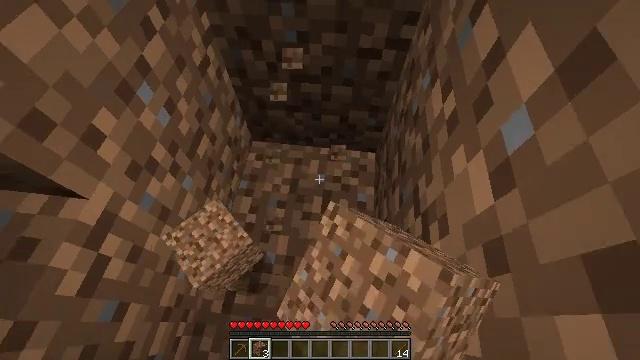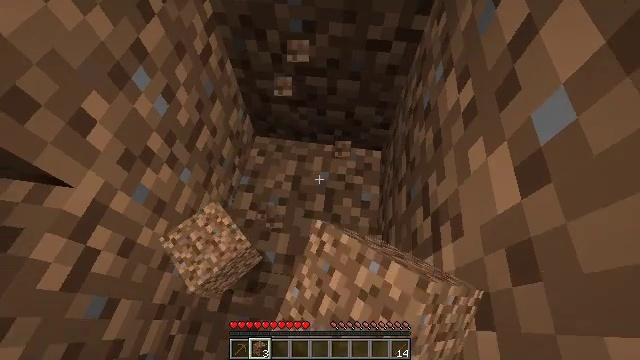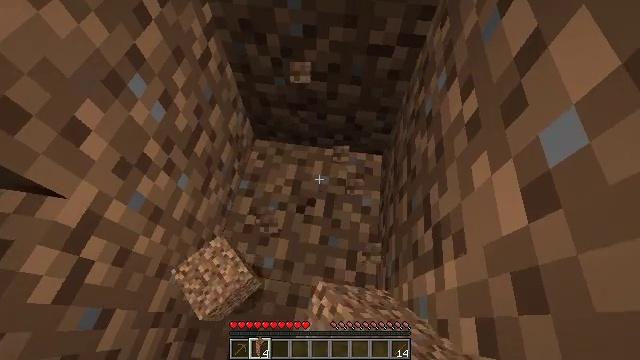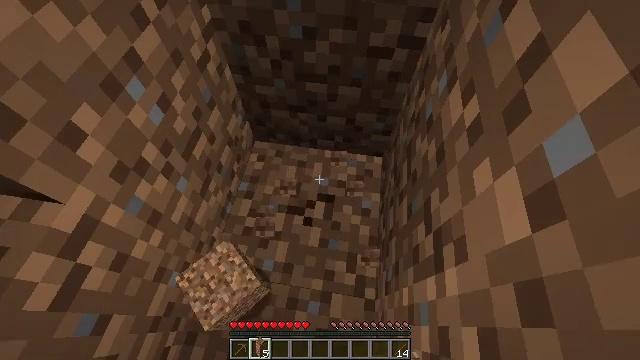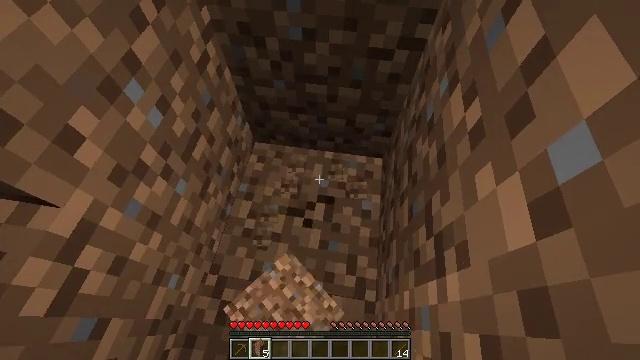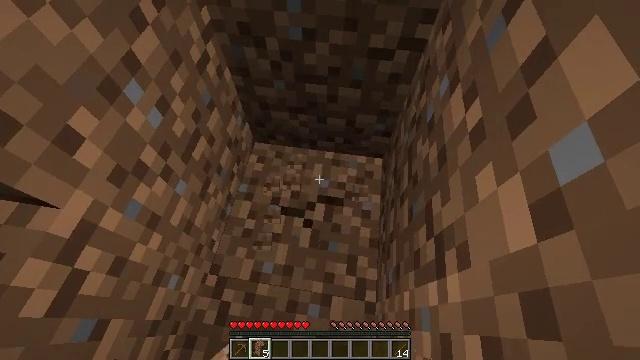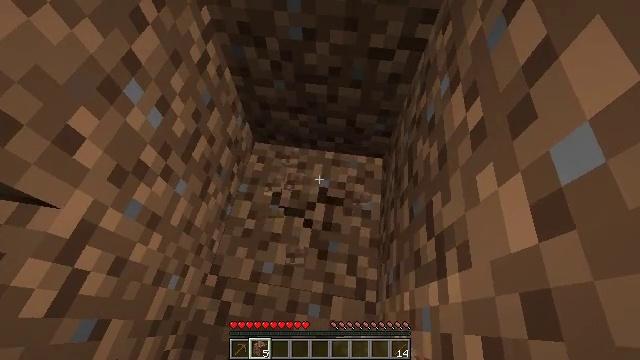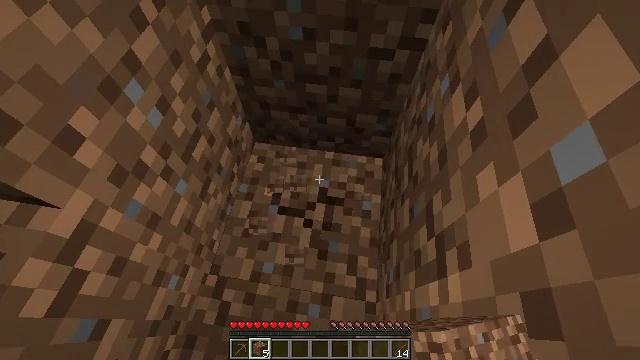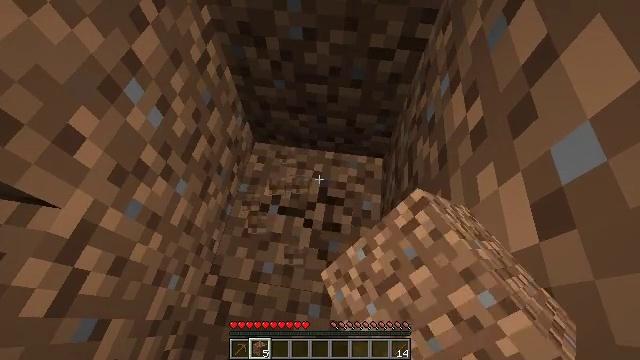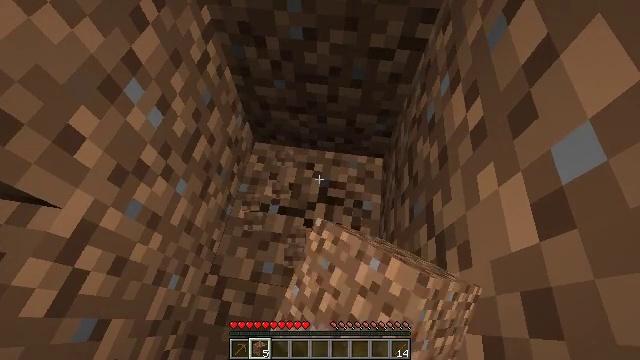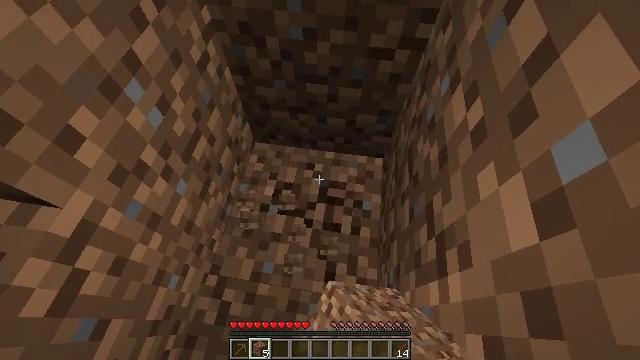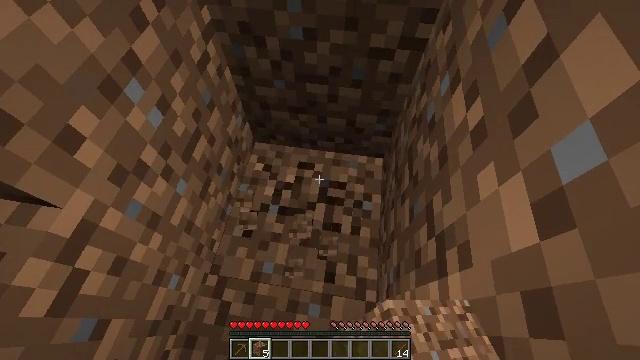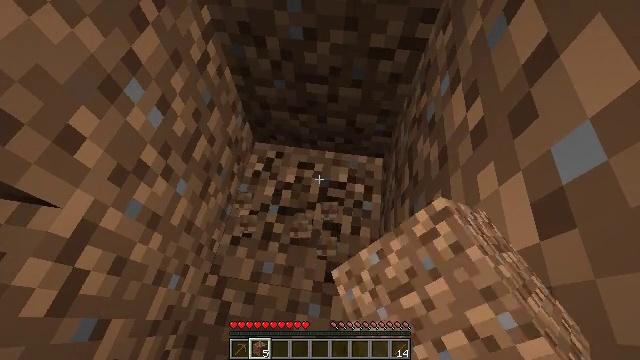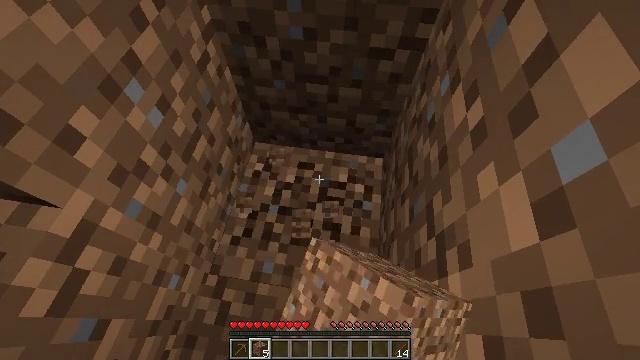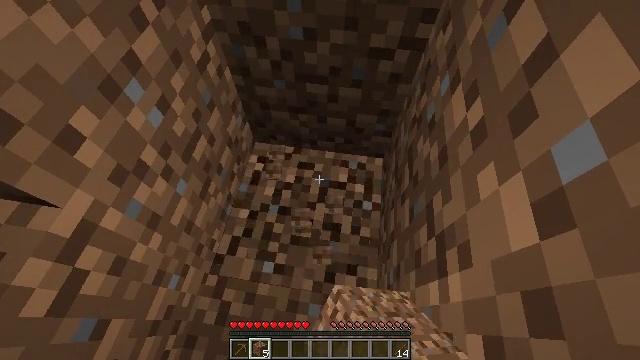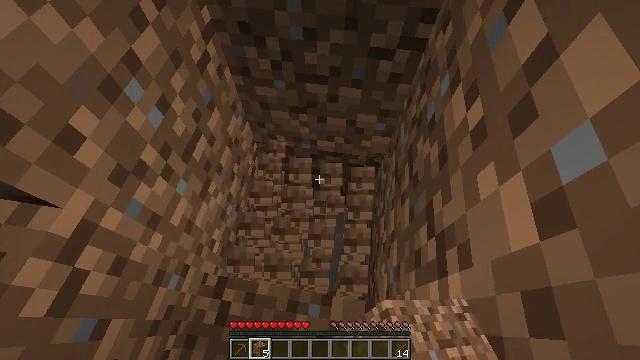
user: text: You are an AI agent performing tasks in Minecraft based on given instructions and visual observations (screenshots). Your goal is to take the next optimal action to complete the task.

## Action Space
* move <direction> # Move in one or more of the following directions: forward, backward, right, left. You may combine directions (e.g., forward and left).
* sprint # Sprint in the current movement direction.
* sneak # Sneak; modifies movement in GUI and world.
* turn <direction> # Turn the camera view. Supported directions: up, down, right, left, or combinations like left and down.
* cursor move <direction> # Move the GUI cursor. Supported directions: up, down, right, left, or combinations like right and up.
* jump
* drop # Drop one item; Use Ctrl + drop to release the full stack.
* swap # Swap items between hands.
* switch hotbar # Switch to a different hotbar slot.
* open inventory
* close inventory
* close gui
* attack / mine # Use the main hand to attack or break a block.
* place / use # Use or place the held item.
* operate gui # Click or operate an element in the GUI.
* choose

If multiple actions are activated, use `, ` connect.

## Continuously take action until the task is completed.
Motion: motion action
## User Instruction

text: Get dirt block.
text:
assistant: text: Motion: turn left, attack / mine
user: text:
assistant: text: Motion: attack / mine
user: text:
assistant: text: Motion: attack / mine
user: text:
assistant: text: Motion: attack / mine
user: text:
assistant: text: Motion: attack / mine
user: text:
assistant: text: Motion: attack / mine
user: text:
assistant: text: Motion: attack / mine
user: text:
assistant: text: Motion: attack / mine
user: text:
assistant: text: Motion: attack / mine
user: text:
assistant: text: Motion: attack / mine
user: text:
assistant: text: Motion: attack / mine
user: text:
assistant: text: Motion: attack / mine
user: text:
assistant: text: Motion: attack / mine
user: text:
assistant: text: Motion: attack / mine
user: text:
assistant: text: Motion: attack / mine
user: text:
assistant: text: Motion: attack / mine
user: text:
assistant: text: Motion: attack / mine
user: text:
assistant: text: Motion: attack / mine
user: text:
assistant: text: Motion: attack / mine
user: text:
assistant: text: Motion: attack / mine
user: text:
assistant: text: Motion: attack / mine
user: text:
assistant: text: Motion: turn right and up, attack / mine
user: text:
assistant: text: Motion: turn right and up, attack / mine
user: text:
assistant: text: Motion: turn up, attack / mine
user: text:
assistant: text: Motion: attack / mine
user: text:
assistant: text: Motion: attack / mine
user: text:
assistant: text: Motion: attack / mine
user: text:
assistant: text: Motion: attack / mine
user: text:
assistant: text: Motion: attack / mine
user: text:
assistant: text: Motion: attack / mine